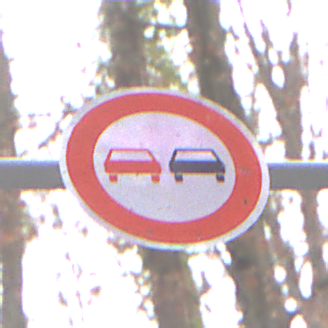
Verkehrszeichen: Ueberholverbot
Umgebung: Outdoor, Nature
Tageszeit: Midday
Wetter: Overcast
Licht: Natural
Jahreszeit: Autumn
Kontrast: LowContrast